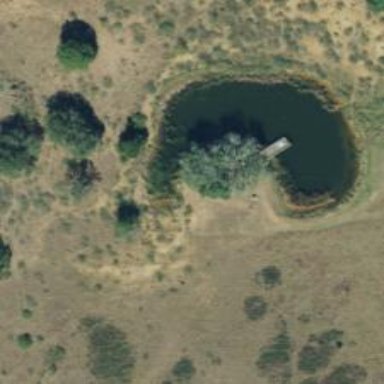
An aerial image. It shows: Pond which is water basin.